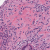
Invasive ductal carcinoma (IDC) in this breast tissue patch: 0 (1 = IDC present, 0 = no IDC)